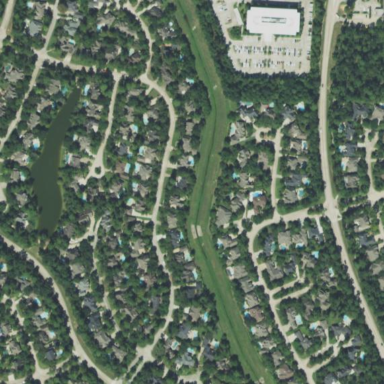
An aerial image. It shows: Residential neighbourhood.